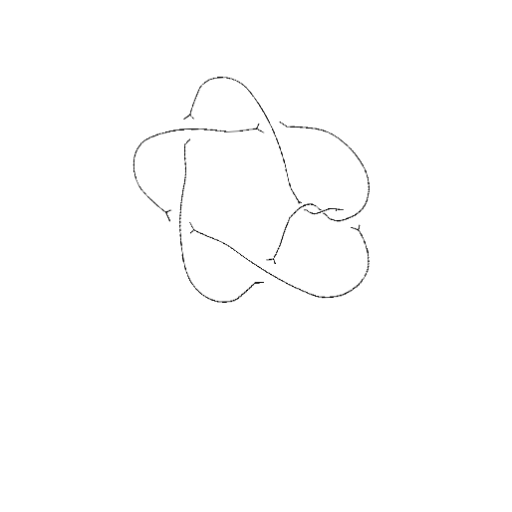
Crossing number: 7